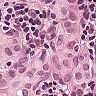
Metastatic tissue present: yes